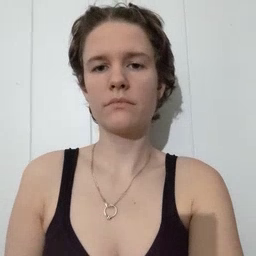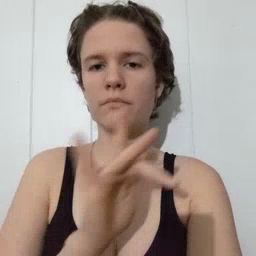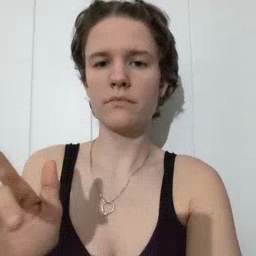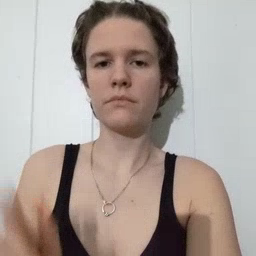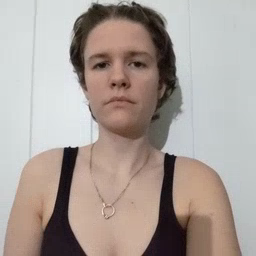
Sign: empty